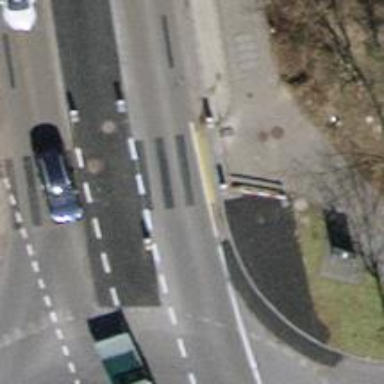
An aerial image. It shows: Marked road crossing.